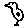
Label: bird